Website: bh-photo
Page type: customer-info-address
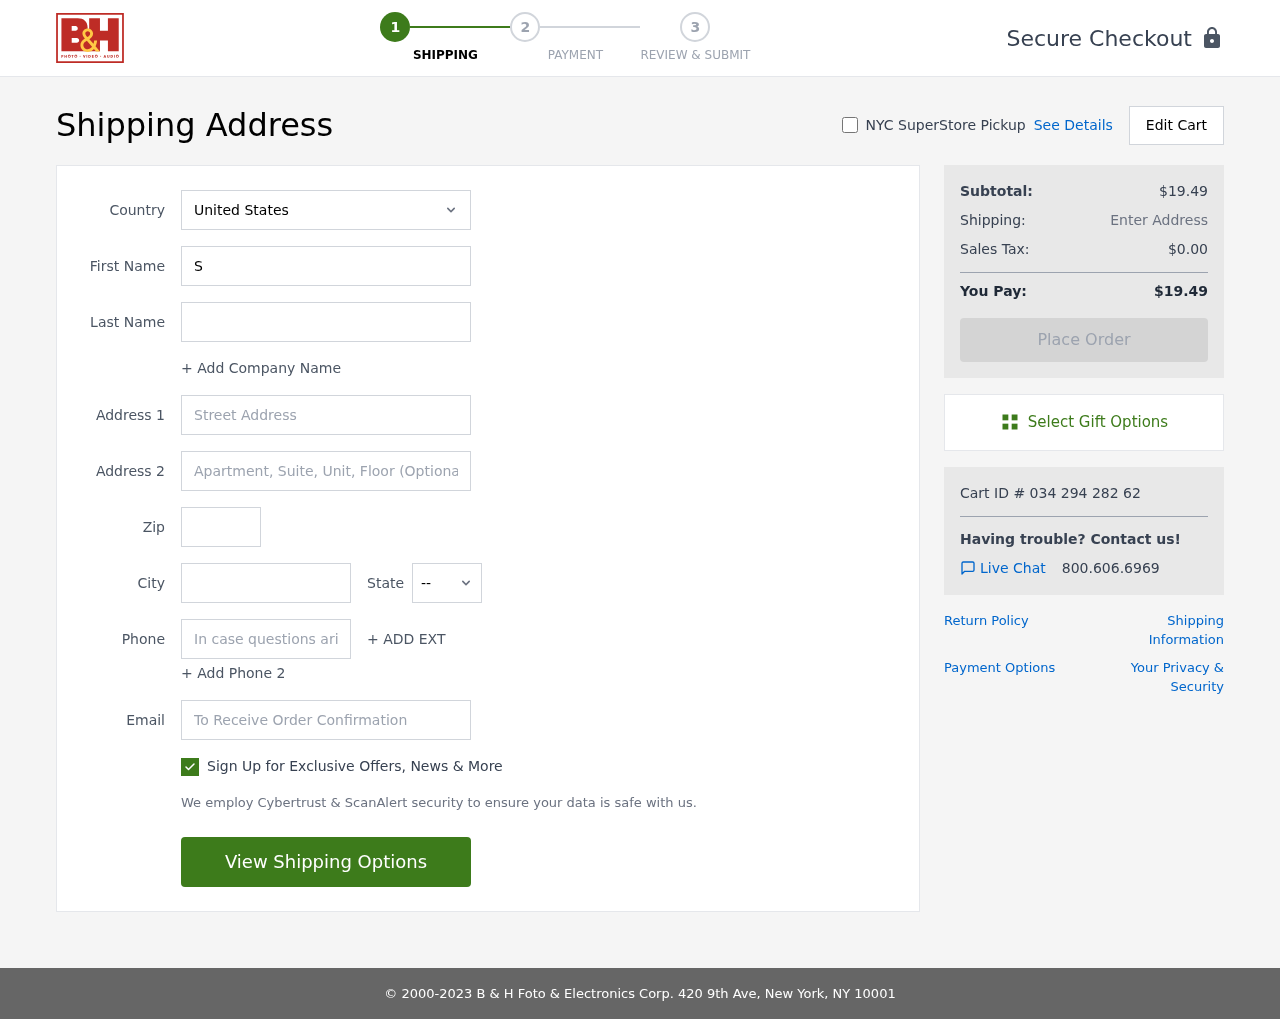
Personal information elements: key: PII_CITY
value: New Jenniferborough
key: PII_COUNTRY
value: United States
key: PII_EMAIL
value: sean.mejia@yahoo.com
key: PII_FIRSTNAME
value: Sean
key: PII_LASTNAME
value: Mejia
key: PII_PHONE
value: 7942909363
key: PII_POSTCODE
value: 61737
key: PII_STATE_ABBR
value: IL
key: PII_STREET
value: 1090 Fuller Villages
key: PII_STREET2
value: Apt. 662
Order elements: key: ORDER_SUBTOTAL
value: $19.49
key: ORDER_TAX
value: $0.00
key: ORDER_TOTAL
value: $19.49
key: ORDER_ID
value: Cart ID # 034 294 282 62